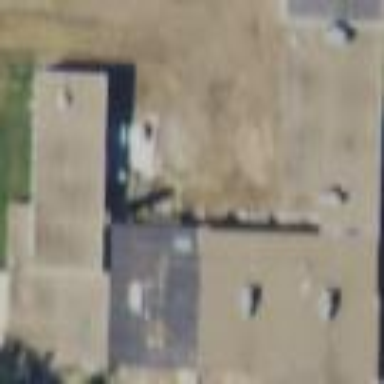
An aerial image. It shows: School building.